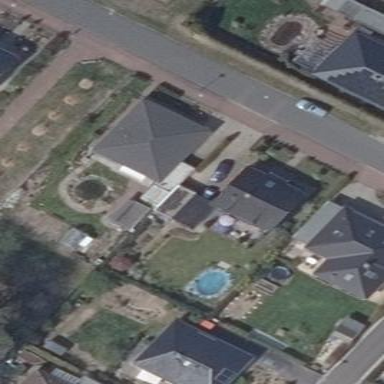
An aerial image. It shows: Simple and straightforward house.